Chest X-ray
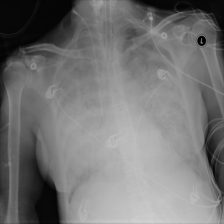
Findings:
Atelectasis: negative
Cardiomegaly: negative
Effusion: negative
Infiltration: positive
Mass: negative
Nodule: negative
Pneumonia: negative
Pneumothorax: negative
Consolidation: negative
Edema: positive
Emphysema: negative
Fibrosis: negative
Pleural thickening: negative
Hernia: negative